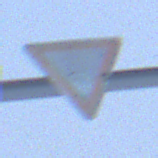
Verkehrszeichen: VorfahrtGewaehren
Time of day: Midday
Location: Outdoor (Nature)
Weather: Overcast
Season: Winter
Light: Natural